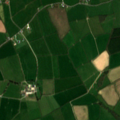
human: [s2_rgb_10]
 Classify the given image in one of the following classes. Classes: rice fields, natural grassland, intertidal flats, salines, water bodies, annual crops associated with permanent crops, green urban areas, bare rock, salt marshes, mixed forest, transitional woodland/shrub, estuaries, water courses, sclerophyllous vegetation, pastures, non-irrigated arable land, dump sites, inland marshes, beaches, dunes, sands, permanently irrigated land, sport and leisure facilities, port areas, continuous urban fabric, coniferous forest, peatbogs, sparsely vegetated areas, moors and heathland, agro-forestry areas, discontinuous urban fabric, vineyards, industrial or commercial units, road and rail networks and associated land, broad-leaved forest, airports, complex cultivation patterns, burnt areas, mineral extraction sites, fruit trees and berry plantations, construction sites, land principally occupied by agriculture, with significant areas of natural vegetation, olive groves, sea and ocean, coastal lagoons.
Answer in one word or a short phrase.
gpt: pastures